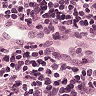
Metastatic tissue present: no